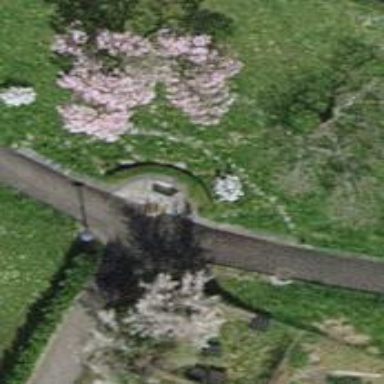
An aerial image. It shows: Beautiful fountain.